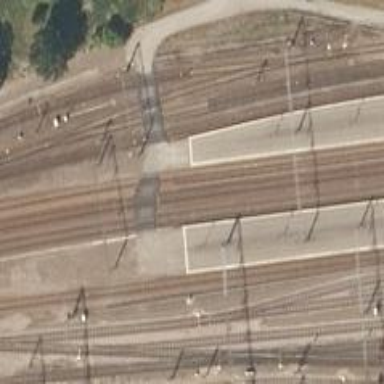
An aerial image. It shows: Crossing for the railway.